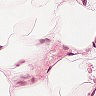
Metastatic tissue present: no